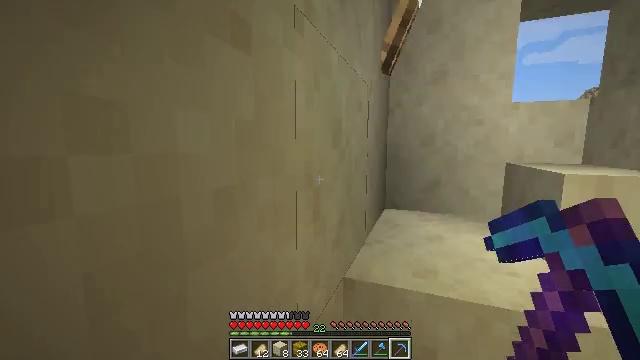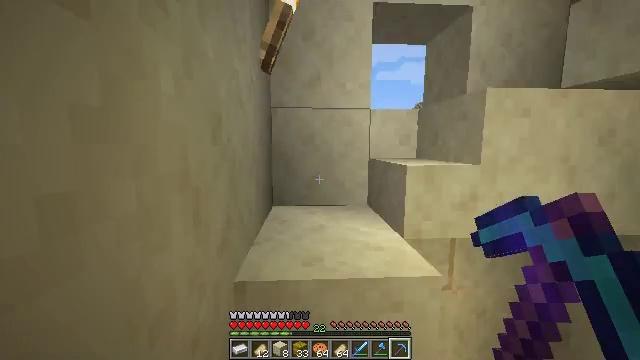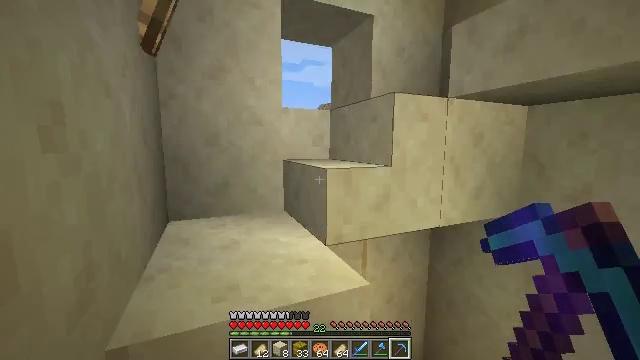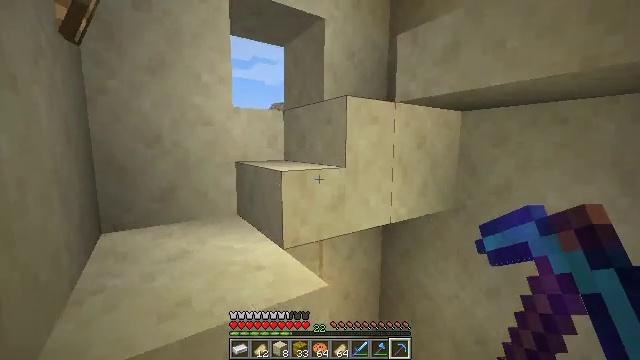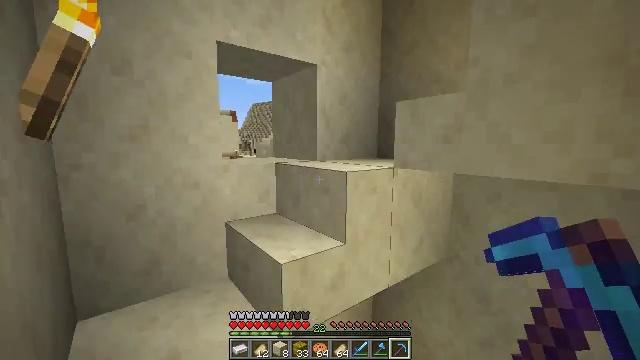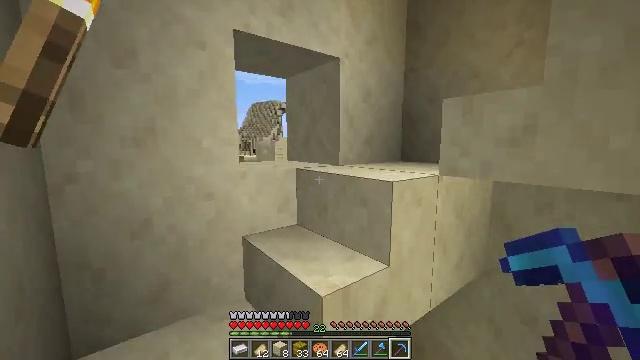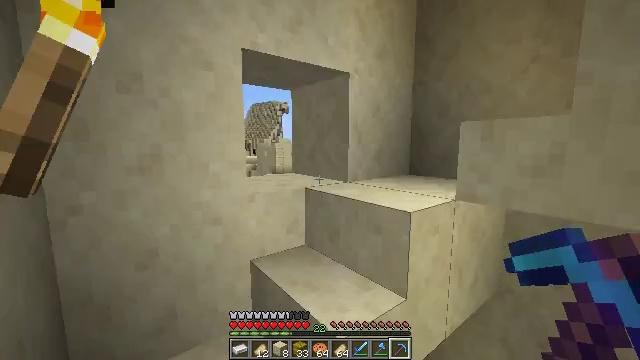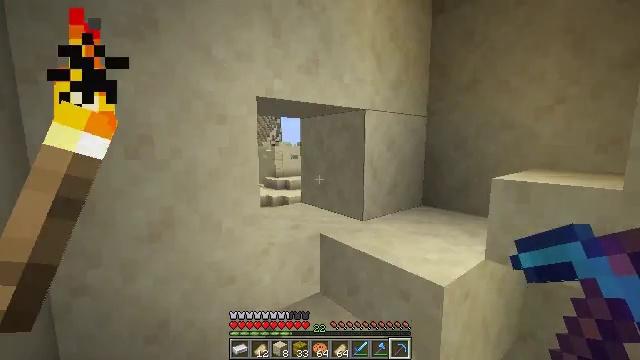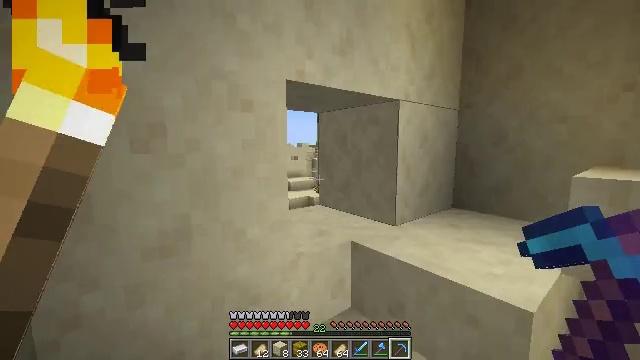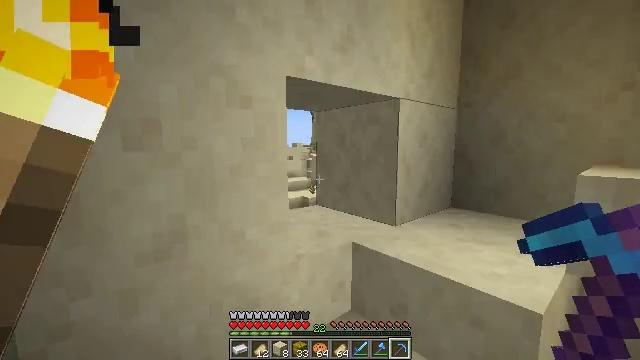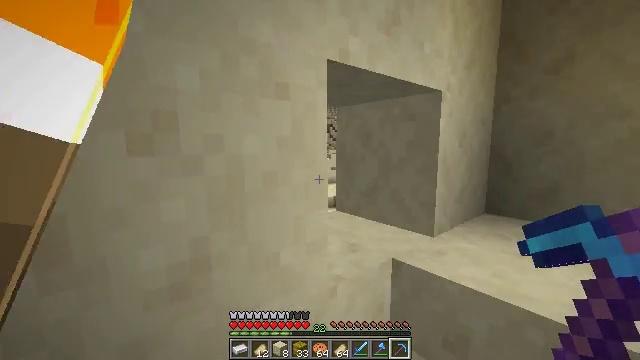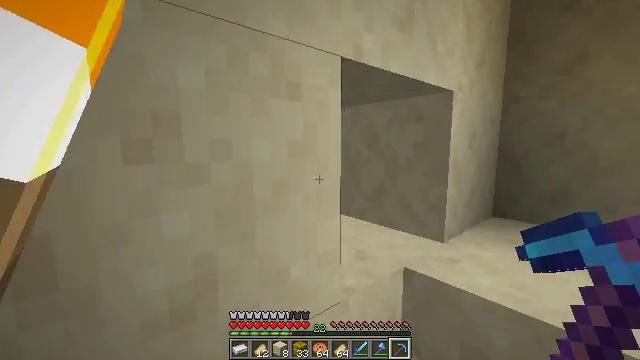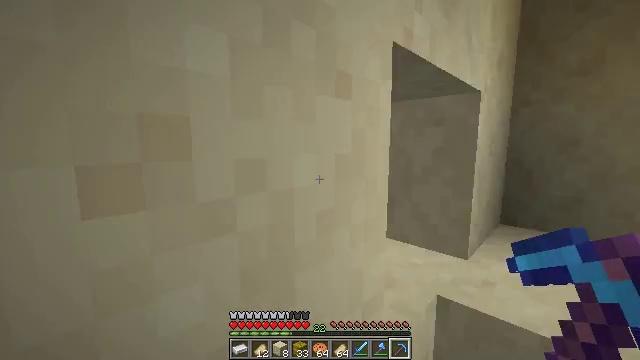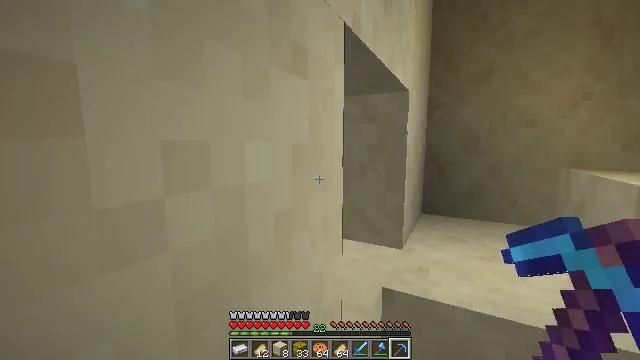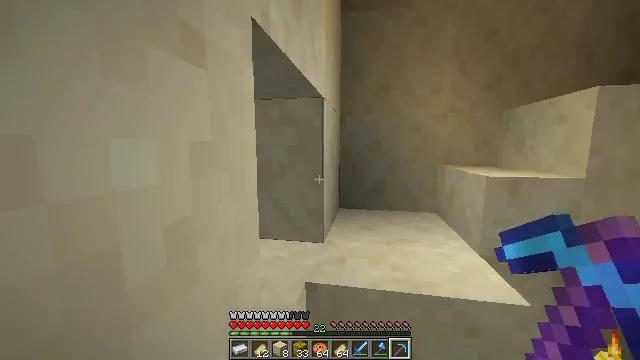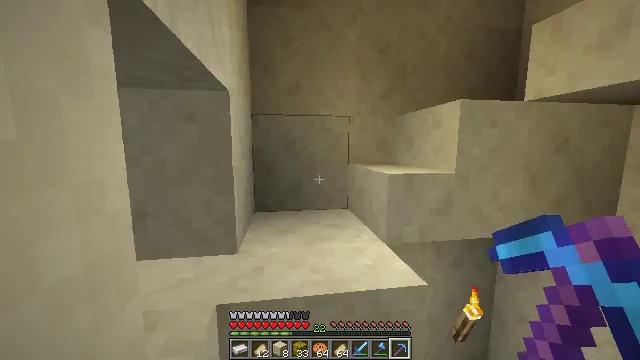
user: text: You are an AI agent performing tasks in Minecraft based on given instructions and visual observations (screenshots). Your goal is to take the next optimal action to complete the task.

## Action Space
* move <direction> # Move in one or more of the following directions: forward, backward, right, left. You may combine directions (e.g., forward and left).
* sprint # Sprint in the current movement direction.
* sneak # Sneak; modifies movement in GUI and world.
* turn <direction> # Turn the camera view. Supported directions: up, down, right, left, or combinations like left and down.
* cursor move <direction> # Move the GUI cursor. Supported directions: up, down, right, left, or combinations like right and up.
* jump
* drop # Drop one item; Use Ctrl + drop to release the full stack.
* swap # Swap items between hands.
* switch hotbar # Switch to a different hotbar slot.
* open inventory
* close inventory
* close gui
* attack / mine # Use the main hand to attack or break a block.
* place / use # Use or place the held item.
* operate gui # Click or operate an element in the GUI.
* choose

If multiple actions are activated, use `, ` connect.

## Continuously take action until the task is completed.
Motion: motion action
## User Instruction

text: Gather the blast furnace into your inventory.
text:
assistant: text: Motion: move forward and move left, sprint, turn right
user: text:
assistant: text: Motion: move forward and move left, sprint, turn right
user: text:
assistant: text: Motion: move forward and move left, sprint, turn right
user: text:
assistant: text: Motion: move forward and move left, sprint, turn right
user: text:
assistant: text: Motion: move forward and move left, sprint
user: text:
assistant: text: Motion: move forward and move left, sprint
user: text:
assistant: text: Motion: move forward and move left, sprint
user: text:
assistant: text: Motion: move forward and move left, sprint
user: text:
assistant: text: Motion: move forward and move left, sprint, turn right
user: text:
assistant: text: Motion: move forward and move left, sprint
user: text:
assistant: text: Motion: move forward and move left, sprint
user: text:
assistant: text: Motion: move forward and move left, sprint, turn right
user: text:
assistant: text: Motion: move forward and move left, sprint, turn right
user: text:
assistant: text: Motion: move forward and move left, sprint, turn right
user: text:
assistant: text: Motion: move forward and move left, sprint, turn right
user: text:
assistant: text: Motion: move forward and move left, sprint, turn right
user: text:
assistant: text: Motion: move forward and move left, sprint, turn right and up
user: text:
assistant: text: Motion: move forward and move left, sprint, turn right
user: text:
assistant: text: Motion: move forward and move left, sprint
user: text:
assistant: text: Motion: move forward and move left, sprint
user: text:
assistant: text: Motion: move forward and move left, sprint
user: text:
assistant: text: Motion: move forward and move left, sprint, turn left and up
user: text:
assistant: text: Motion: move forward and move left, sprint, turn up
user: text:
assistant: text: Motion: move forward and move left, sprint, turn right
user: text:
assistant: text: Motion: move forward and move left, sprint, turn right
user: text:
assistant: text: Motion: move forward and move left, sprint, turn right
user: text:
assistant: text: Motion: move forward and move left, sprint, turn right
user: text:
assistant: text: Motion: move forward and move left, sprint, turn right
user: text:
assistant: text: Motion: move forward and move left, sprint, turn right
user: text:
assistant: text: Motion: move forward and move left, sprint, turn right